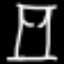
Label: hourglass